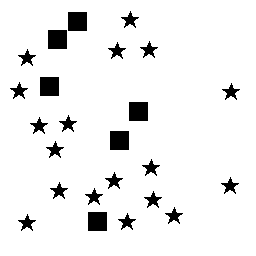
Squares: 6
Triangles: 0
Stars: 18
Total shapes: 24